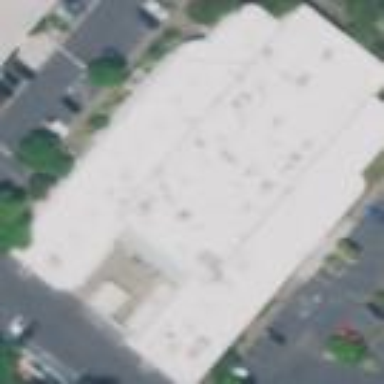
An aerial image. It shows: Industrial building.